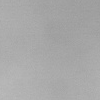
Atmospheric dust classification: dusty